Interaction volume radius: 10 \u00c5
Interaction volume height: 20 \u00c5
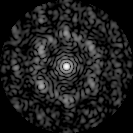
Disorder parameter: 0.6904